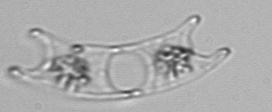
Label: Eucampia